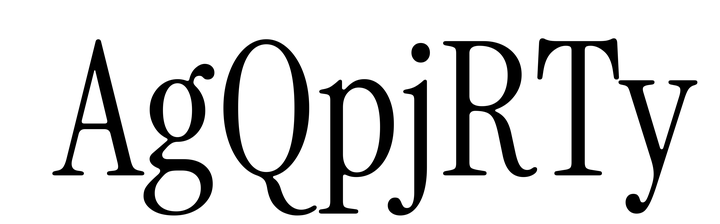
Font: InstrumentSerif-Regular